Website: slack
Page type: payment
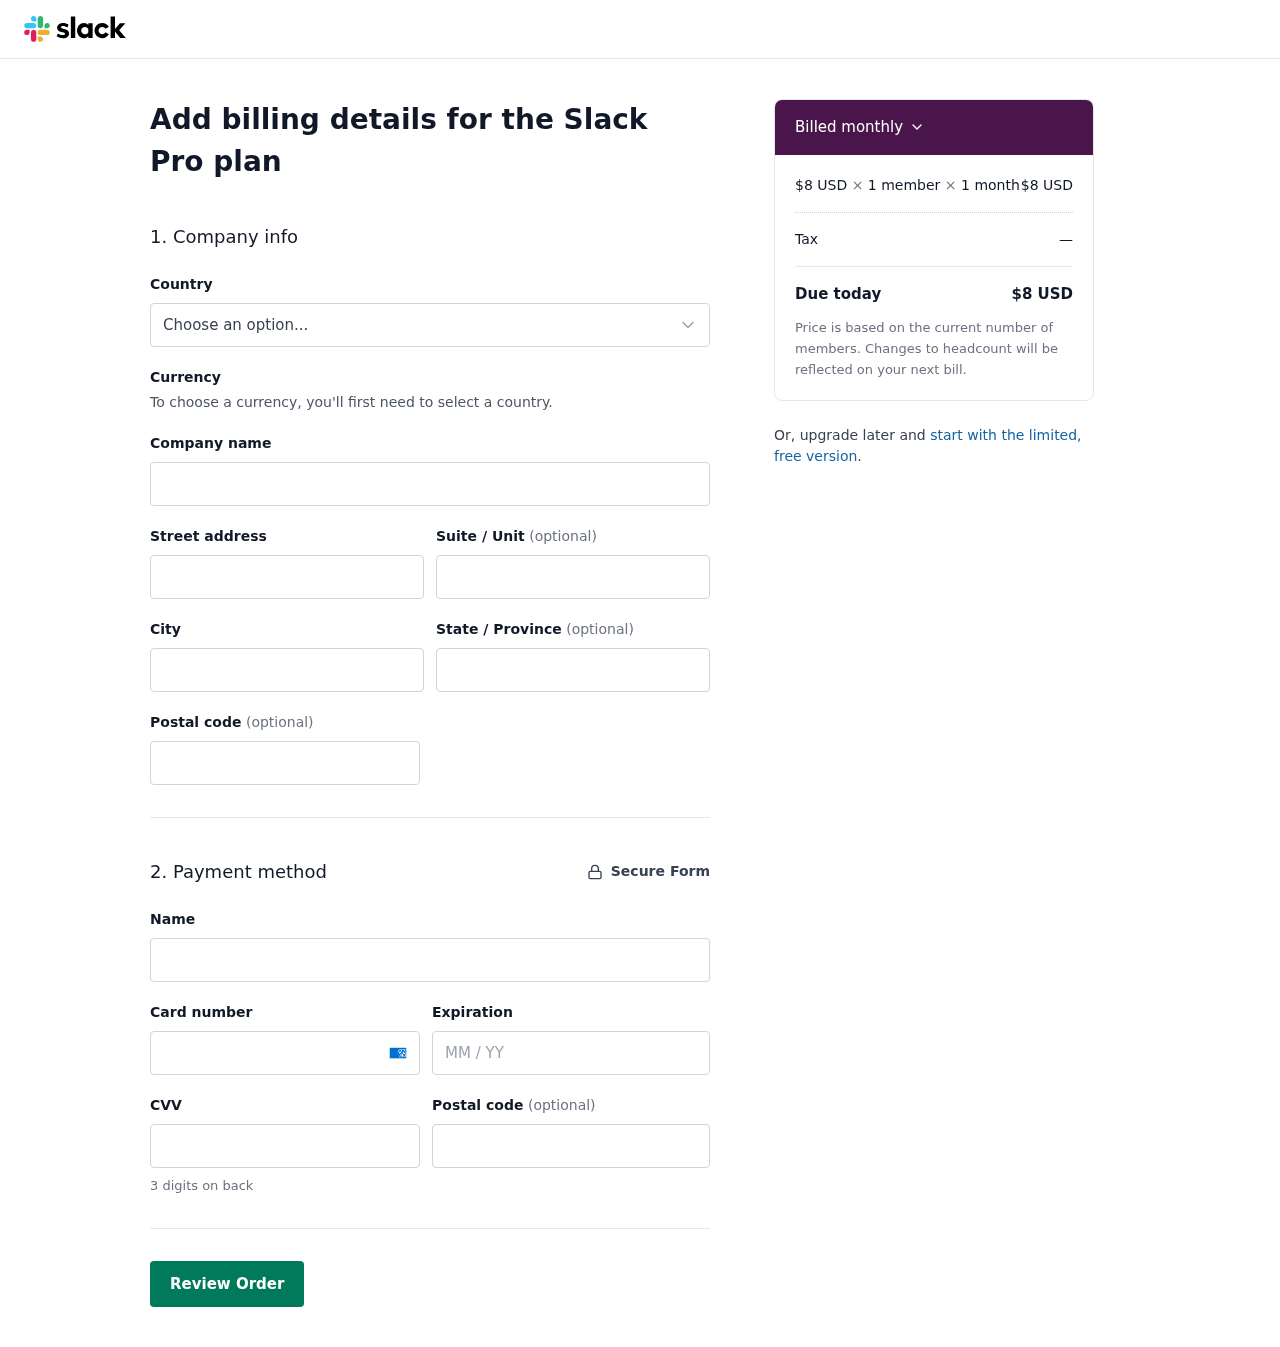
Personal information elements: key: PII_COUNTRY
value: United States
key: PII_STREET
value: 51871 Charles Vista Suite 656
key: PII_CITY
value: Williamstown
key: PII_STATE
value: Iowa
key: PII_POSTCODE
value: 01570
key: PII_FULLNAME
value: Brooke Holland
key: PII_CARD_NUMBER
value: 3460 2299 8327 602
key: PII_CARD_EXPIRY
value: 08/30
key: PII_CARD_CVV
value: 1866
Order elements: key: ORDER_PRICE_PER_MEMBER
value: $8 USD
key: ORDER_NUM_MEMBERS
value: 1 member
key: ORDER_NUM_MONTHS
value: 1 month
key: ORDER_SUBTOTAL
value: $8 USD
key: ORDER_TAX
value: —
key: ORDER_TOTAL
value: $8 USD